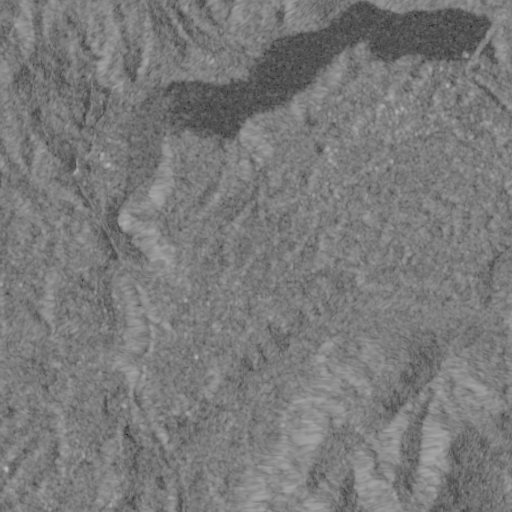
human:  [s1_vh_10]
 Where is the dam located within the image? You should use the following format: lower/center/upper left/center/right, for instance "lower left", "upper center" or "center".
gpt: The dam is located in the upper right of the image.
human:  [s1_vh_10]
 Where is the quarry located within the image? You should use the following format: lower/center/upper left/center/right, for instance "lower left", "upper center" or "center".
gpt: The quarry is located in the upper left of the image.
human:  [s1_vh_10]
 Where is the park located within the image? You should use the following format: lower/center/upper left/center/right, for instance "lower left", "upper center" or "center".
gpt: There is no park in the image.

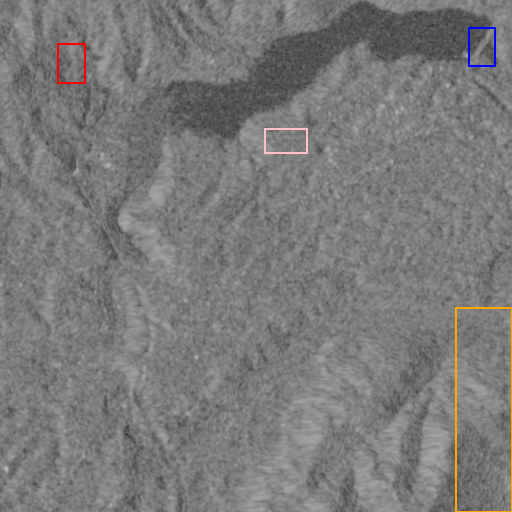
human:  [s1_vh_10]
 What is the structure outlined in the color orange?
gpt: The structure outlined in orange is a crop field.
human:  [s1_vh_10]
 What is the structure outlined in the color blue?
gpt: The structure outlined in blue is a dam.
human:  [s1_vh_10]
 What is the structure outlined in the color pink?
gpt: The structure outlined in pink is a park.
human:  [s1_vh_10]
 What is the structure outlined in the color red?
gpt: The structure outlined in red is a quarry.
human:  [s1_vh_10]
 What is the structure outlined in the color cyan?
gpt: There is no cyan outline.